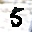
Label: 5